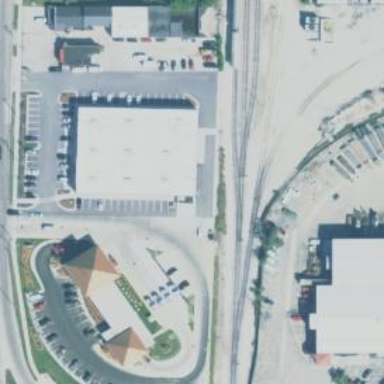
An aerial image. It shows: Railway spur service.